Question: i"ve written code for Active directory LDAP user's authentication . It authenticates all users account in AD, But i want only Administrator account authentication not other user account(see below code). And also find domain name of connecting DNS(refer attached image).
'''
try
{
DirectoryEntry entry = new DirectoryEntry(Domain, UserName, Password);
object nativeObject = entry.NativeObject;
Program.fileWrite.WriteLine(DateTime.Now + " Login with credentials " + UserName + " and " + Password);
return true;
}
catch (DirectoryServicesCOMException e)
{
Program.fileWrite.WriteLine(DateTime.Now + " " + e.Message);
return false;
}
'''

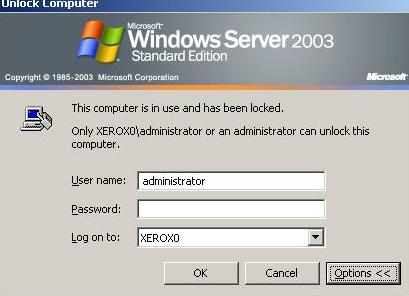
Answer: Try this code :
'''
public static bool ValidateCredential(string domain, string userName, string password)
{
using (var context = new PrincipalContext(ContextType.Domain, domain))
{
using (var user = UserPrincipal.FindByIdentity(context, IdentityType.SamAccountName, userName))
{
if (user == null) return false;
using (var group = GroupPrincipal.FindByIdentity(context, IdentityType.SamAccountName, "Domain Admins"))
{
if (group == null) return false;
foreach (var member in group.GetMembers())
{
if (member.Sid.Equals(user.Sid))
{
return context.ValidateCredentials(userName, password);
}
}
}
}
}
return false;
}
'''